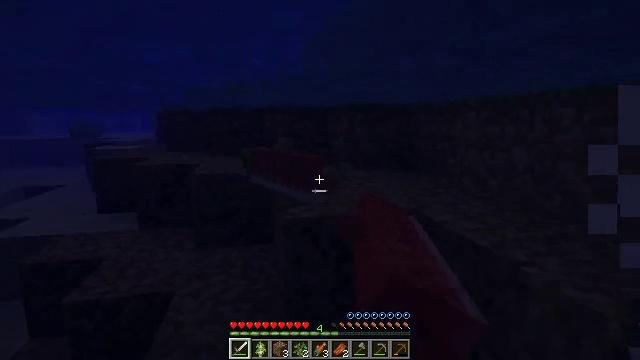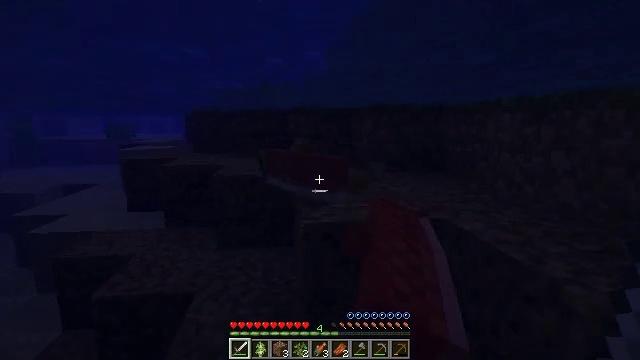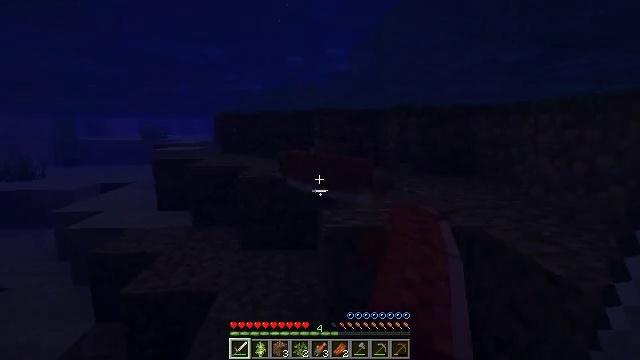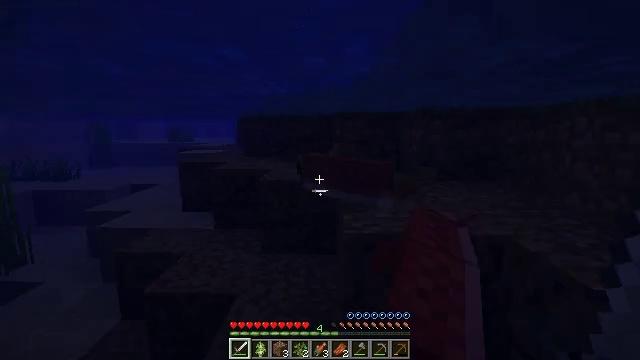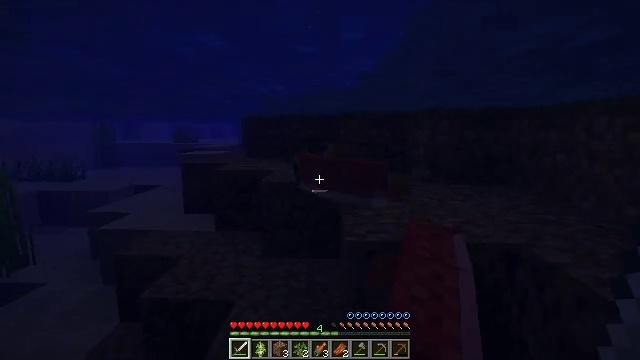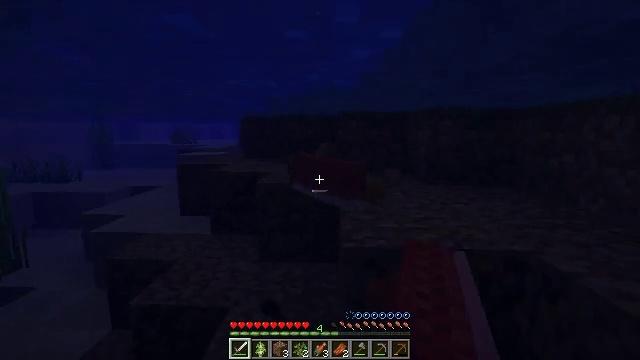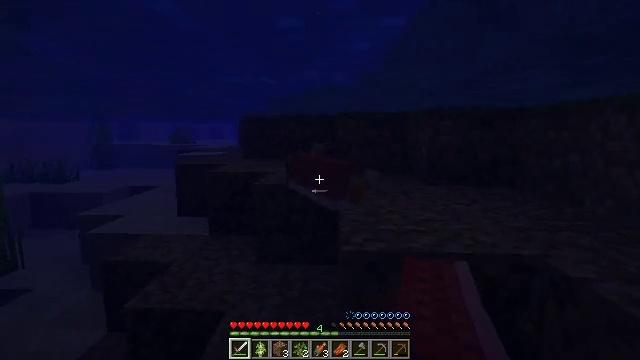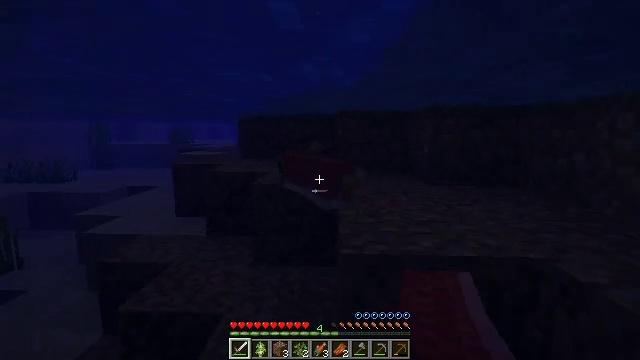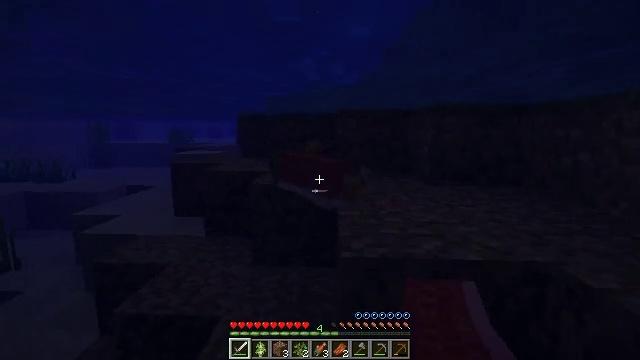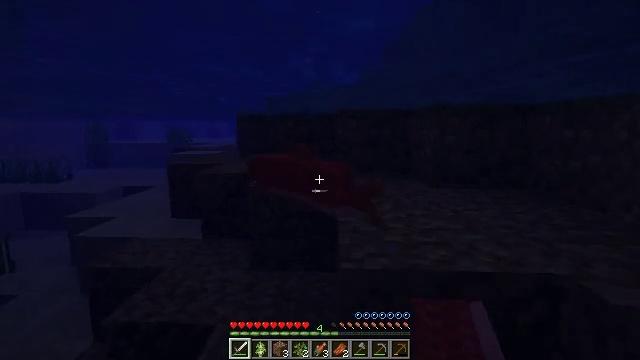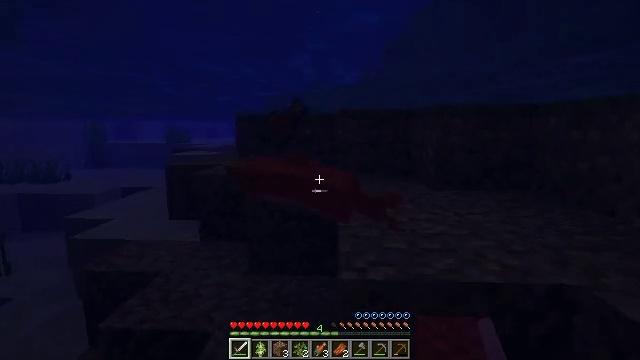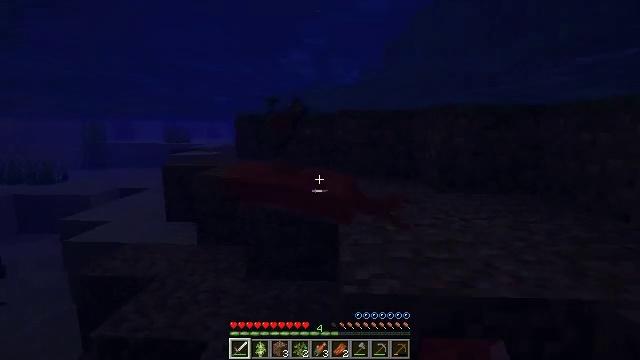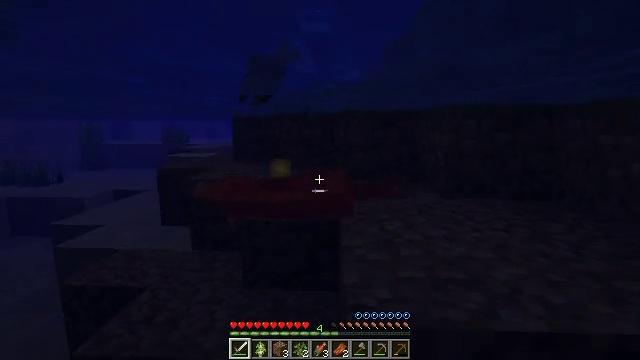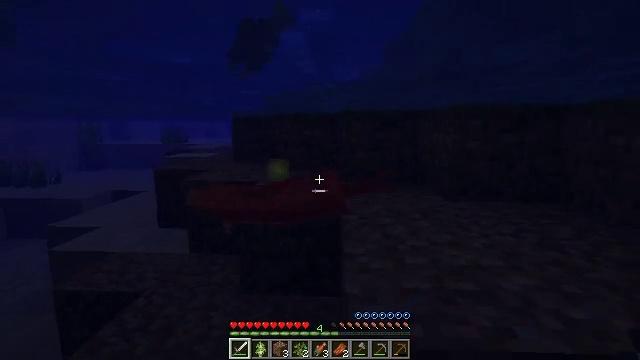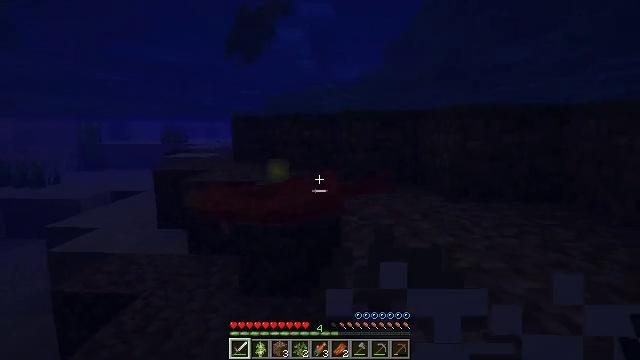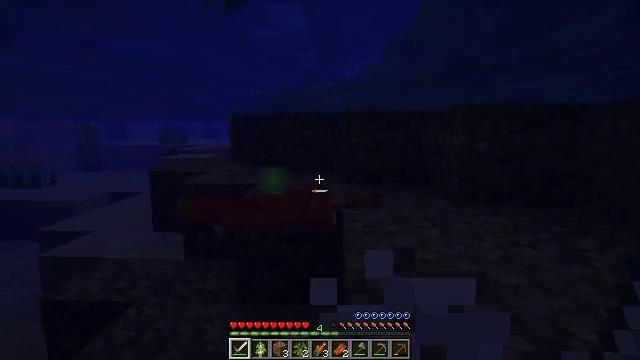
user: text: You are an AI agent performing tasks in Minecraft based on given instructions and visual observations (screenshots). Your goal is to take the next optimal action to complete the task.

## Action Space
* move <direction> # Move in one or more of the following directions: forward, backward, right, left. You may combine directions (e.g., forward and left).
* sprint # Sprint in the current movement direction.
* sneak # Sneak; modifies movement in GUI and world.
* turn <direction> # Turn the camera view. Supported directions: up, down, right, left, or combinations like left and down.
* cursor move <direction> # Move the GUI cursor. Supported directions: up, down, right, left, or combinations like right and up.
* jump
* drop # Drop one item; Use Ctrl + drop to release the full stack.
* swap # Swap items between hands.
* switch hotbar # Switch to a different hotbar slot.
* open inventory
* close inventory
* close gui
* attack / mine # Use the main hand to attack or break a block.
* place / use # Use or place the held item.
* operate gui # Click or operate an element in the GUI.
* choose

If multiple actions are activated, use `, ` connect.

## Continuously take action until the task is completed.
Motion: motion action
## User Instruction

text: Hunt fish.
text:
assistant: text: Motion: move forward, turn left
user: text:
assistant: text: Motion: move forward, turn left
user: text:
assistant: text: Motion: move forward, turn left
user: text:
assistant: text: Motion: move forward, turn left, attack / mine
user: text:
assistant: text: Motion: move forward, attack / mine
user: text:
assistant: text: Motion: move forward, attack / mine
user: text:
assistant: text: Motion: move forward
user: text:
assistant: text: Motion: move forward
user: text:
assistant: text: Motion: move forward
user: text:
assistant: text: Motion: move forward
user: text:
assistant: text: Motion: move forward
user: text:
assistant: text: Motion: move forward
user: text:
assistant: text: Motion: move forward
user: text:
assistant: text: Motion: move forward
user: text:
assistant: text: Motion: move forward
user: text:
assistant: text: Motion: move forward
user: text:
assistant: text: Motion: move forward, turn left
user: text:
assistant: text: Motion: move forward, turn left
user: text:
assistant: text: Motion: move forward, turn left
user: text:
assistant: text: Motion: move forward and move left, turn left
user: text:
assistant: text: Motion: move forward and move left
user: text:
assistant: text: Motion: move forward and move left
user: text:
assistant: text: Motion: move forward and move left
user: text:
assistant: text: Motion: move forward and move left
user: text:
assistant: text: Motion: move forward
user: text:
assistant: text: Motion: move forward
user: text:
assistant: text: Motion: move forward
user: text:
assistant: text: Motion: move forward
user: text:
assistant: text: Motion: move forward
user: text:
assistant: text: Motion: move forward